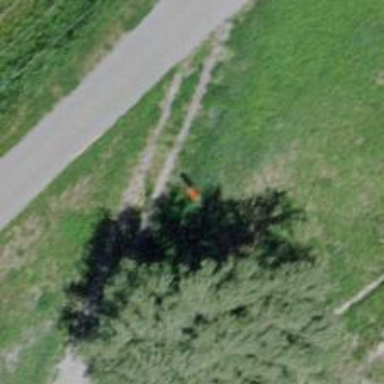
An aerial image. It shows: Pole supporting roof covering pipeline marker.